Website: lowes
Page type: billing-address
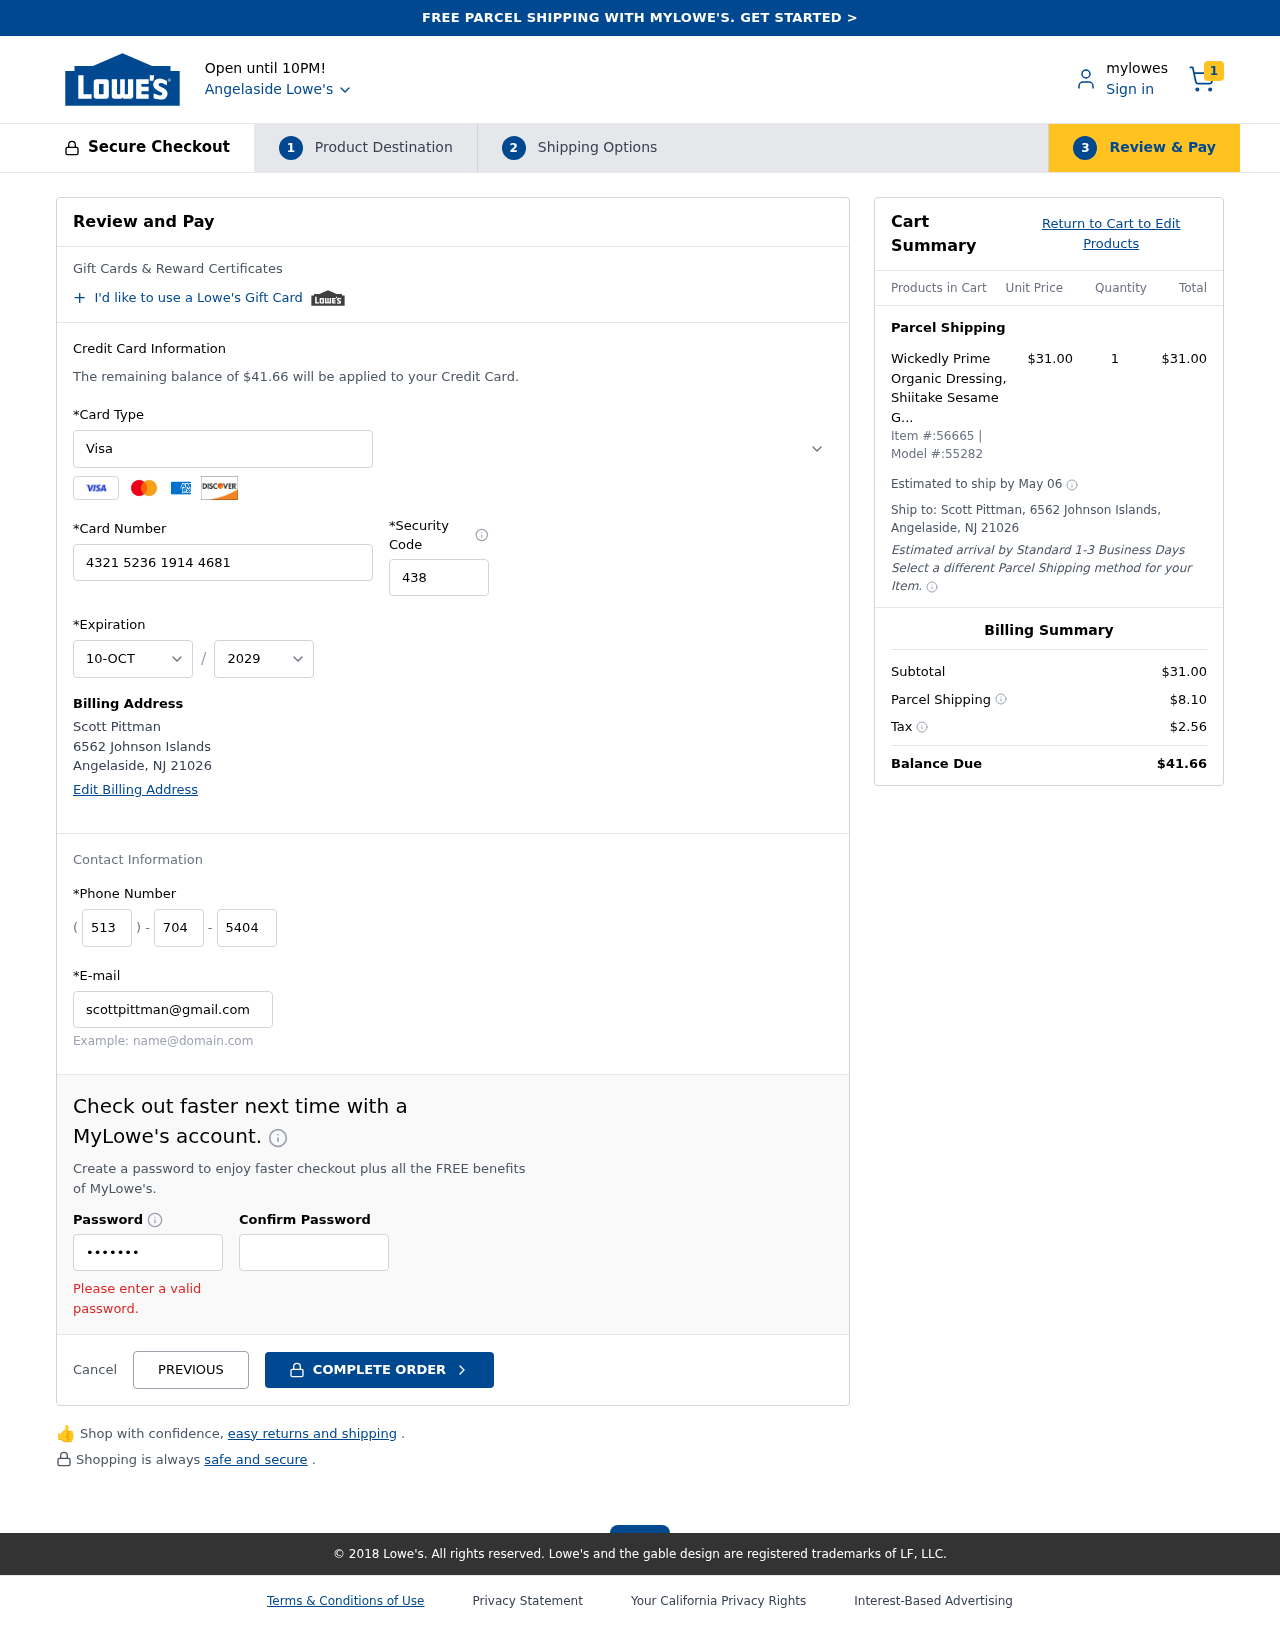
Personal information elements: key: PII_CARD_CVV
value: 438
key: PII_CARD_EXPIRY_MONTH
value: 10
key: PII_CARD_EXPIRY_YEAR
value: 29
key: PII_CARD_NUMBER
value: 4321 5236 1914 4681
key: PII_CARD_TYPE
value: Visa
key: PII_CITY
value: Angelaside
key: PII_CITY_STATE_ZIP
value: Angelaside, NJ 21026
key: PII_EMAIL
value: scottpittman@gmail.com
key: PII_FULLNAME
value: Scott Pittman
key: PII_PHONE_AREA
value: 513
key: PII_PHONE_PREFIX
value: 704
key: PII_PHONE_SUFFIX
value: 5404
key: PII_STREET
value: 6562 Johnson Islands
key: PII_FULLNAME2
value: Scott Pittman
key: PII_STATE_ABBR
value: NJ
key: PII_POSTCODE
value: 21026
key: PII_POSTCODE_FULL
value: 21026
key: PII_CITY_STATE
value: Angelaside, NJ
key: PII_POSTCODE_NUMERIC
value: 21026
Product elements: key: PRODUCT1_NAME
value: Wickedly Prime Organic Dressing, Shiitake Sesame Ginger, 16 Ounce
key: PRODUCT1_PRICE
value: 31
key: PRODUCT1_QUANTITY
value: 1
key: PRODUCT_ITEM_NUMBER
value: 56665
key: PRODUCT_MODEL_NUMBER
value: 55282
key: PRODUCT1_LINE_TOTAL
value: $31.00
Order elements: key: ORDER_NUM_ITEMS
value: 1
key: ORDER_TOTAL
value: $41.66
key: ORDER_SHIPPING_DATE
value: May 06
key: ORDER_SUBTOTAL
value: $31.00
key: ORDER_SHIPPING_COST
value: $8.10
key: ORDER_TAX
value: $2.56